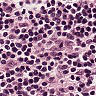
Metastatic tissue present: no